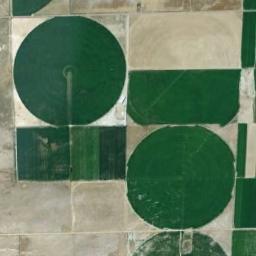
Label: circular_farmland